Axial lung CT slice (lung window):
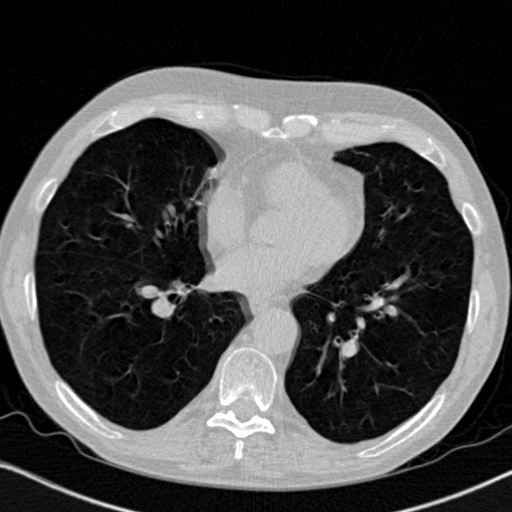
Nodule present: no